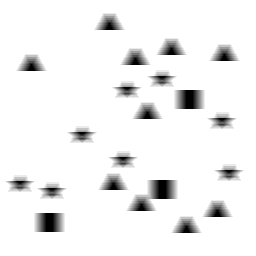
Squares: 3
Triangles: 10
Stars: 8
Total shapes: 21